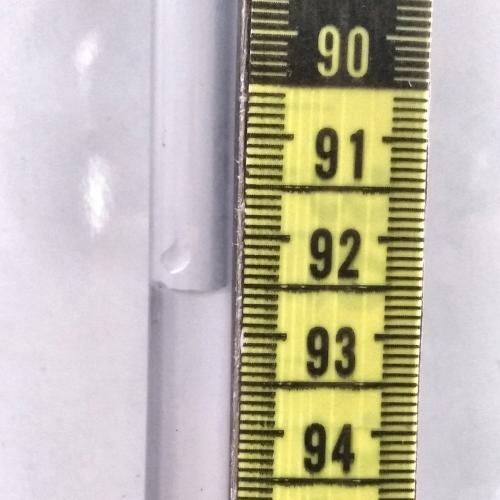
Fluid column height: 92.5 cm